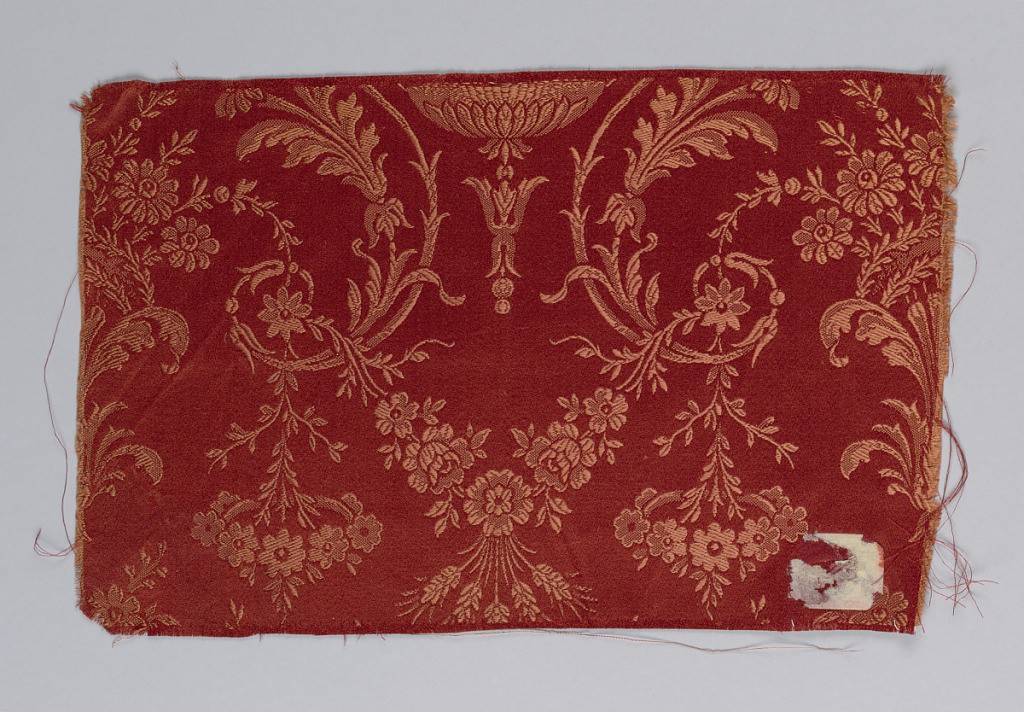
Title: Sample
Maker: Orinoka Mills, Philadelphia, Pennsylvania, USA
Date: ca. 1910
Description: Red tone on tone floral and arabesque pattern.